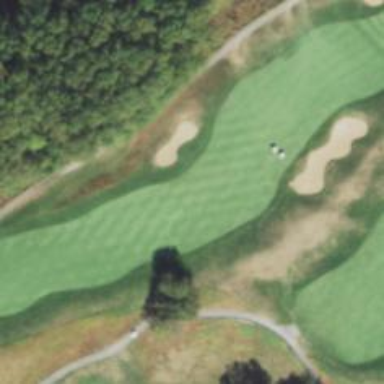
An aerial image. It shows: Golf hole.